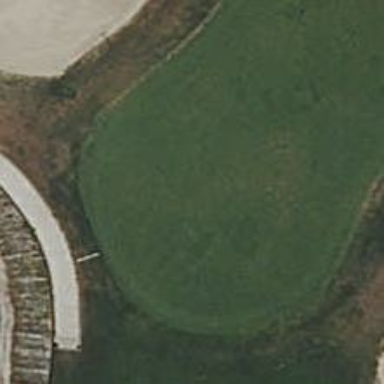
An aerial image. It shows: Golf green.